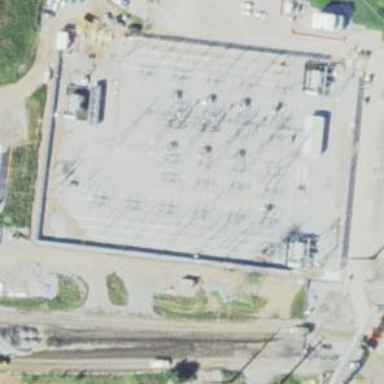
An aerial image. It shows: Switch for power supply.